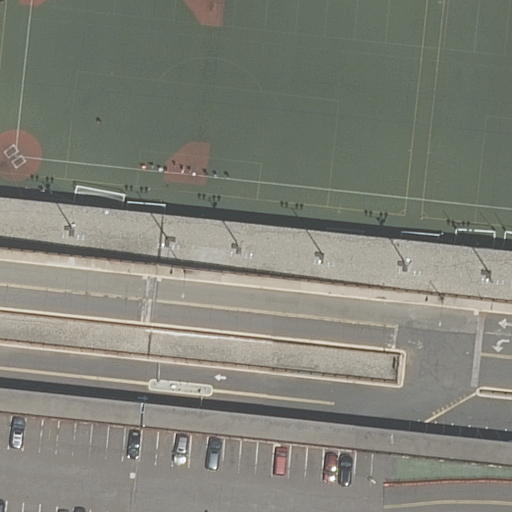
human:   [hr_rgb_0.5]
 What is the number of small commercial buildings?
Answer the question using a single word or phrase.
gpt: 0

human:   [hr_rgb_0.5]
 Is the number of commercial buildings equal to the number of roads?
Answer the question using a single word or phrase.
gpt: no

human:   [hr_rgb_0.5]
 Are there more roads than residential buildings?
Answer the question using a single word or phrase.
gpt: yes

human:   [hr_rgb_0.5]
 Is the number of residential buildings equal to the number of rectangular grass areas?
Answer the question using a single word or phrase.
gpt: yes

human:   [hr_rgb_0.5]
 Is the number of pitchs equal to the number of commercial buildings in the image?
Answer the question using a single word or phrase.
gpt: no

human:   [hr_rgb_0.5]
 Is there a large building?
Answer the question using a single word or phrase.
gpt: yes

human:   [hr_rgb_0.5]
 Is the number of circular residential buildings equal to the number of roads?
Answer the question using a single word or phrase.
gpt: no

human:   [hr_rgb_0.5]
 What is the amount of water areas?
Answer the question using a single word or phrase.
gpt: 0

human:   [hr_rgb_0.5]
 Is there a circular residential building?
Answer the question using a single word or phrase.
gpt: no

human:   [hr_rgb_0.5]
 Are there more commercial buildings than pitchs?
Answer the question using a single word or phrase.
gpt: no

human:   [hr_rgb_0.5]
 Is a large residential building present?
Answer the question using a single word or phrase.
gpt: yes

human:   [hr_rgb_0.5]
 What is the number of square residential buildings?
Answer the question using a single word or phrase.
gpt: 0

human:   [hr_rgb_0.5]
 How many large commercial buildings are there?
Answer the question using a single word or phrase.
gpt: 0

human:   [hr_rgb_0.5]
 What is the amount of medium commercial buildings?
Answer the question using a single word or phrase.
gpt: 0

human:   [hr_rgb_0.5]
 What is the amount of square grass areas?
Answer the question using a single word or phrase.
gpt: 0

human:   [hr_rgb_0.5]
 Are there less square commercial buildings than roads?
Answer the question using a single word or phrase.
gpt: yes

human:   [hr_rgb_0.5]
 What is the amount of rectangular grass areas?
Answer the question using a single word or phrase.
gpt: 1

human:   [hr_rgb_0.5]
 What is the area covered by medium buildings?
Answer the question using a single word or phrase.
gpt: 0m2

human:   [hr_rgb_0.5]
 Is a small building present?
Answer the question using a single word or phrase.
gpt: no

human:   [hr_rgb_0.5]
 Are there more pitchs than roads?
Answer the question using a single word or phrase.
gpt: no

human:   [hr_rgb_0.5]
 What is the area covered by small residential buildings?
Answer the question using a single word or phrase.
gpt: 0m2

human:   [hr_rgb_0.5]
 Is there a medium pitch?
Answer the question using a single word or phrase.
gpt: yes

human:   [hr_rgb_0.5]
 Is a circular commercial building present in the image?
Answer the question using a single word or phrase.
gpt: no

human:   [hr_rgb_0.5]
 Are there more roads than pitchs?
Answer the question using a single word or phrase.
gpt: no

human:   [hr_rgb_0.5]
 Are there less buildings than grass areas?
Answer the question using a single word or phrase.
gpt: no

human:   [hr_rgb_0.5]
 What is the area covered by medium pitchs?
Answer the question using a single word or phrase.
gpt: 248m2

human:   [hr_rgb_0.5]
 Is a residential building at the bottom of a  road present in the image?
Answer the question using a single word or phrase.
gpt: no

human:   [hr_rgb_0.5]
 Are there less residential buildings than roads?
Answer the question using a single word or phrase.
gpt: yes

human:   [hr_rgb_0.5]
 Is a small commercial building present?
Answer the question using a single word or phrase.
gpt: no

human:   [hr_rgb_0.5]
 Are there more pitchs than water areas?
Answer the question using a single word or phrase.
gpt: yes

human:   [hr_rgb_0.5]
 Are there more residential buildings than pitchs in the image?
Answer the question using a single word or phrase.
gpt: no

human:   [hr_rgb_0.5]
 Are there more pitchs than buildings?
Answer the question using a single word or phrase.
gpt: yes

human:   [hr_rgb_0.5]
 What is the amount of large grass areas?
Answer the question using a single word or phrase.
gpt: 1

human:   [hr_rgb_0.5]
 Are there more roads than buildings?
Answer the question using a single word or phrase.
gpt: yes

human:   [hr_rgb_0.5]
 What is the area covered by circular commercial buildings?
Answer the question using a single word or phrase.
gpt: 0m2

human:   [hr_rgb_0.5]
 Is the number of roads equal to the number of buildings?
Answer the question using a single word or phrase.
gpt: no